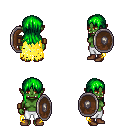
a pixel art fantasy rpg character, female body template, orc, green skin, yellow tattered cape, white pants, green unkempt hairstyle, leather bracers, brown shoes, shield, four views (front, back, left, right), 2x2 character sprite sheet, small pixel art, hard edges, no anti-aliasing